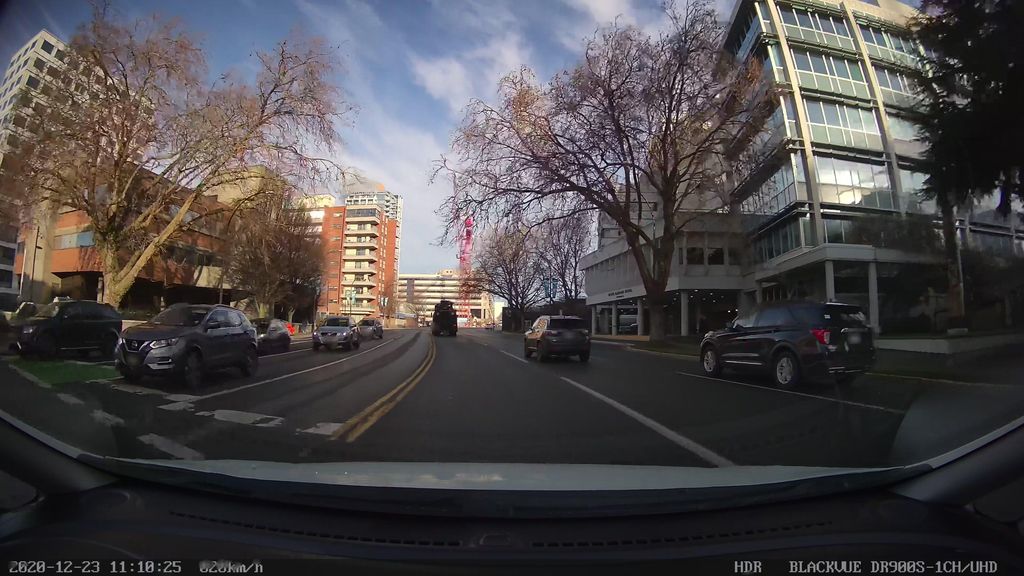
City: victoria